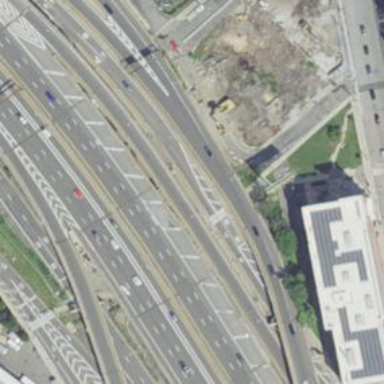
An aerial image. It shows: Motorway junction.